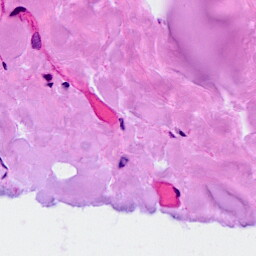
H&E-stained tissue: Breast